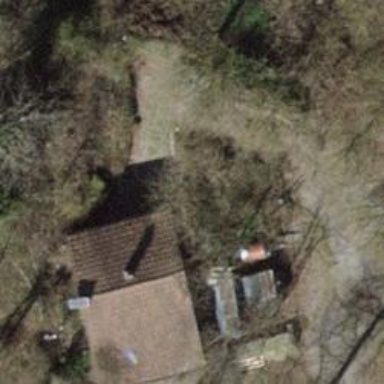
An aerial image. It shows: Hut.